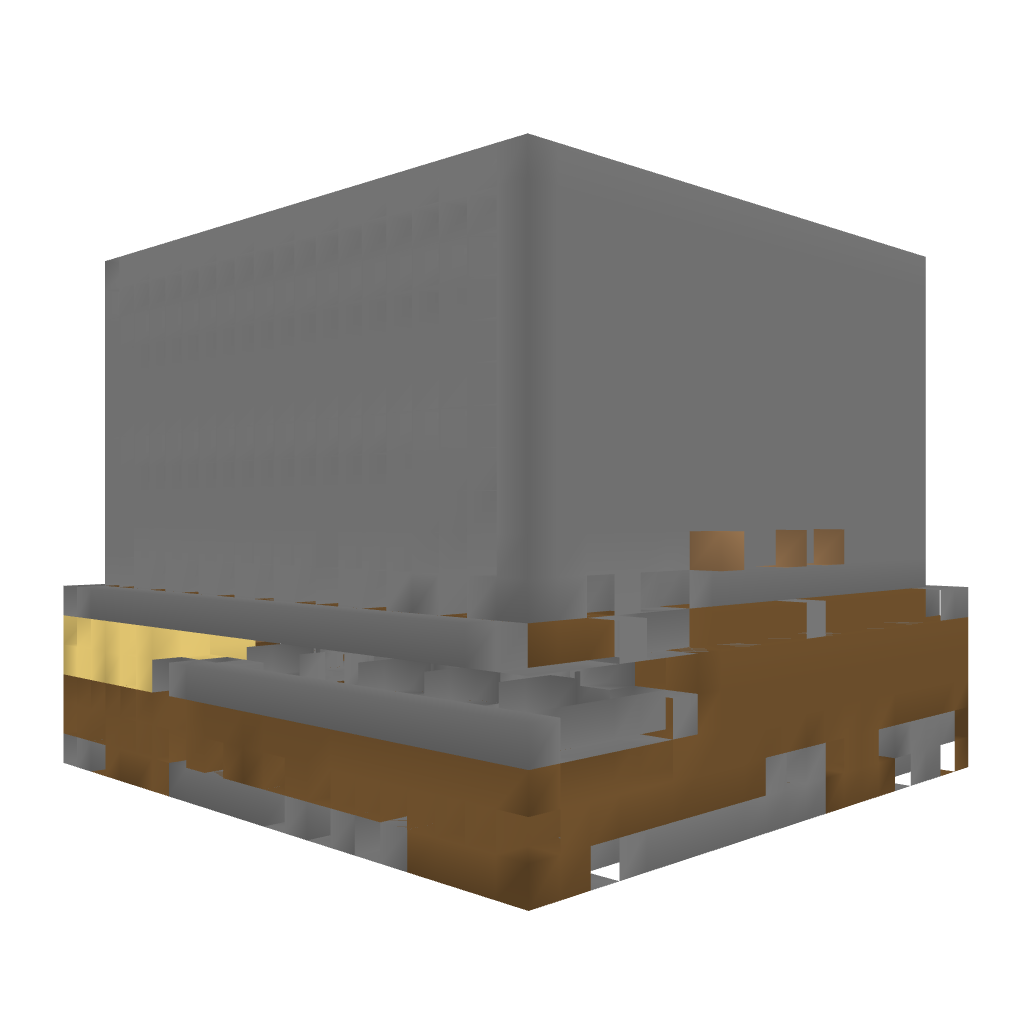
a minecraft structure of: Redstone Powered Shop. bad low quality